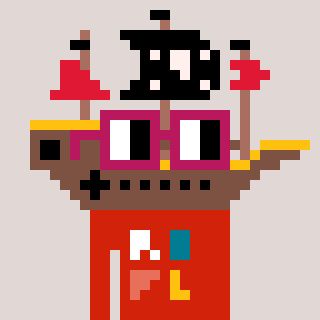
a pixel art character with square dark red glasses, a pirateship-shaped head and a red-colored body on a warm background